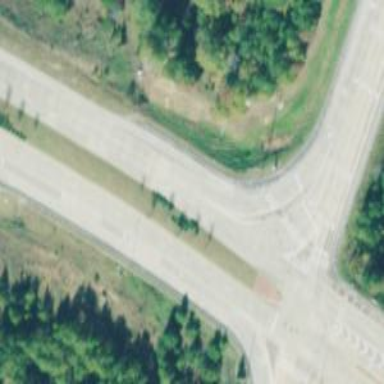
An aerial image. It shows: Tertiary road with dual carriageway.